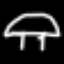
Label: mushroom